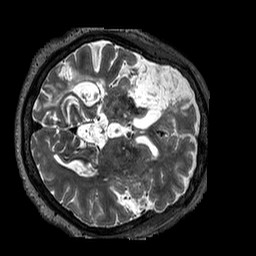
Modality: T2w
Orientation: axial
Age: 66
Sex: female
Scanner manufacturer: siemens
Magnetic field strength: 3 T
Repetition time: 3.2 s
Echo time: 0.567 s